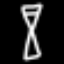
Label: hourglass